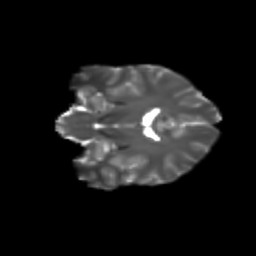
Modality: T2w
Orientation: coronal
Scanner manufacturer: siemens
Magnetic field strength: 3 T
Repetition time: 9.2 s
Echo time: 0.084 s